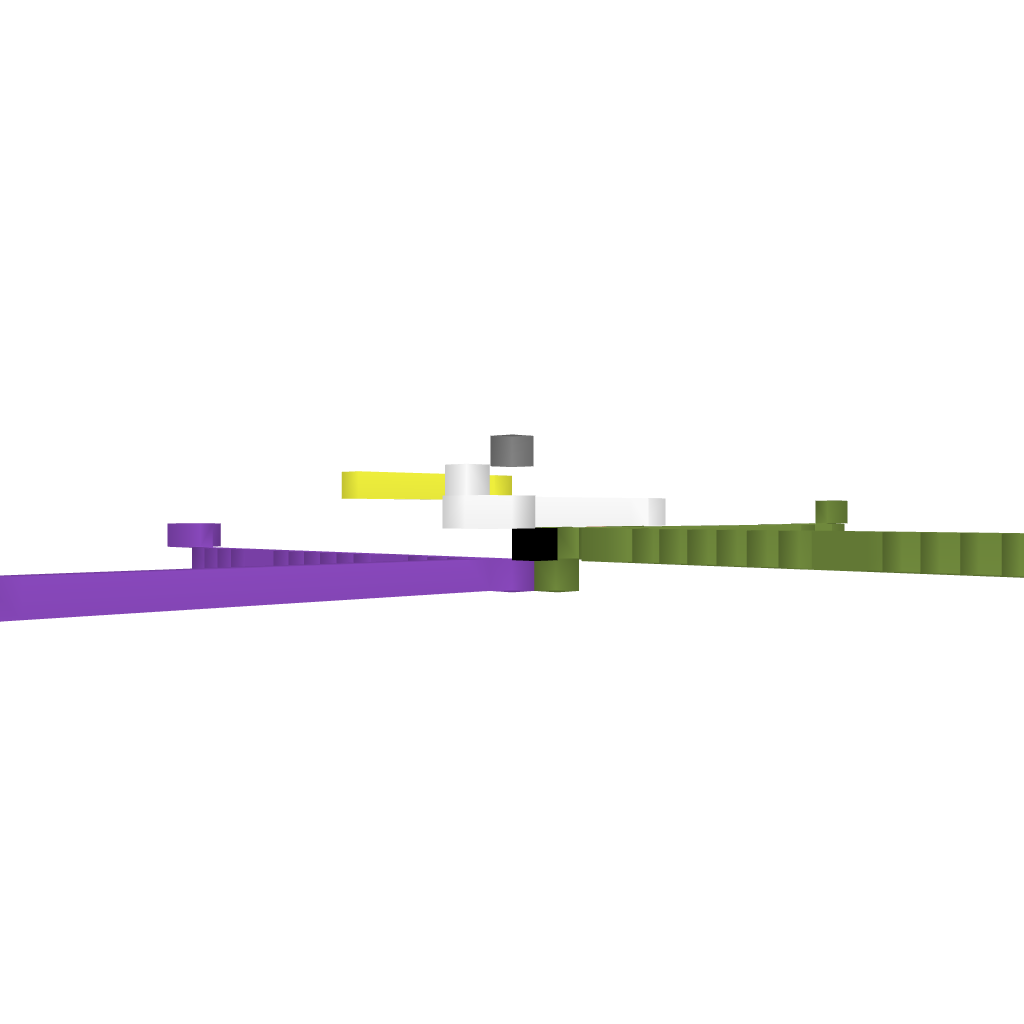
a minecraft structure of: Player Spawner [Good for PvP and Adventure Maps] bad low quality